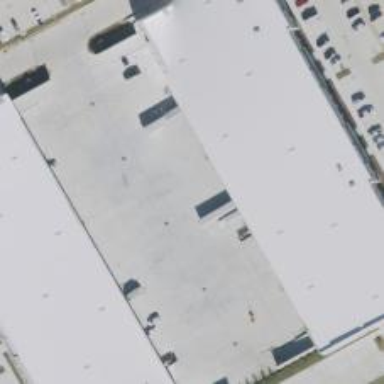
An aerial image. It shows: Warehouse building.